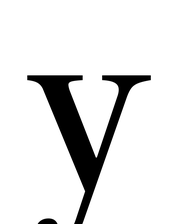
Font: LibreCaslonText_Regular